Aerial crown-view tile of a tropical tree (Barro Colorado Island, Panama), acquired 20250915:
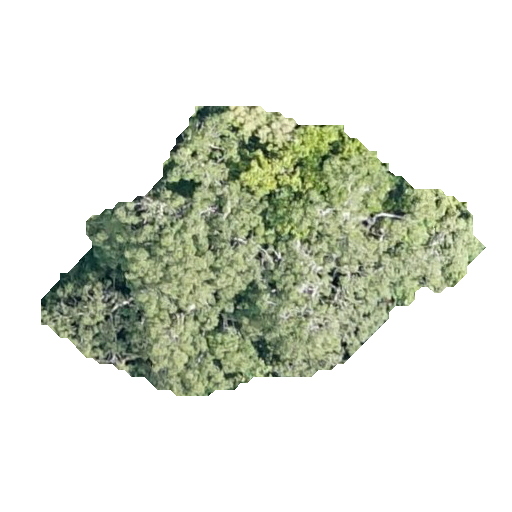
Species: Ceiba pentandra
GBIF accepted scientific name: Ceiba pentandra
Crown area: 114.802 m²